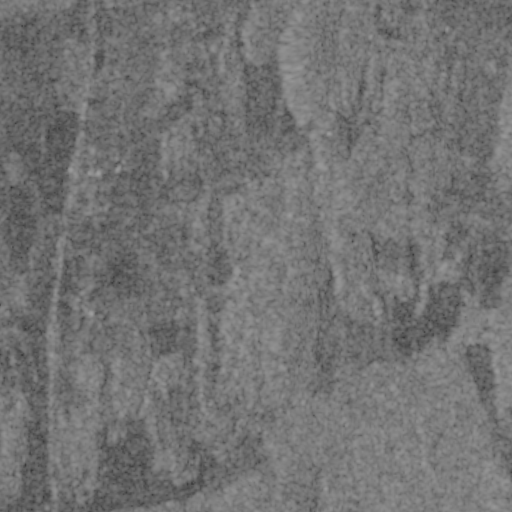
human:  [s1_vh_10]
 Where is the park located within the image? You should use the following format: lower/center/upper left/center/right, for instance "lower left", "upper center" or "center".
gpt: The park is located in the upper center of the image.
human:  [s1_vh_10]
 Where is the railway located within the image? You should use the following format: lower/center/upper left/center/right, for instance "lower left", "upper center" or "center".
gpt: The railway is located in the left of the image.
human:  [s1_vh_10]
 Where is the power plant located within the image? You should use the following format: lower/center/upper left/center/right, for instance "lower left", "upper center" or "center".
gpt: There is no power plant in the image.

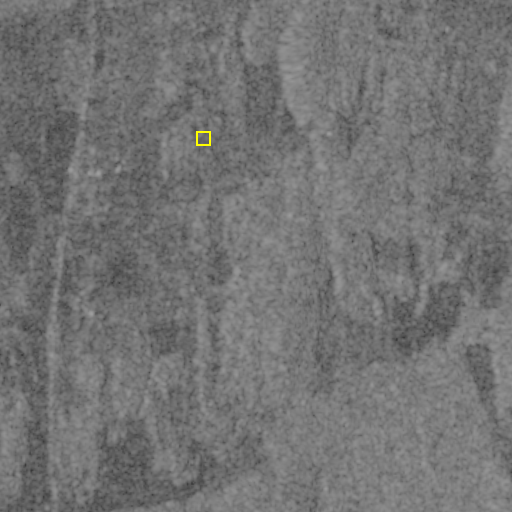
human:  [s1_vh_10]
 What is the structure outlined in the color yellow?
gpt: The structure outlined in yellow is a park.
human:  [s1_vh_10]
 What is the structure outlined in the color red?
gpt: There is no red outline.